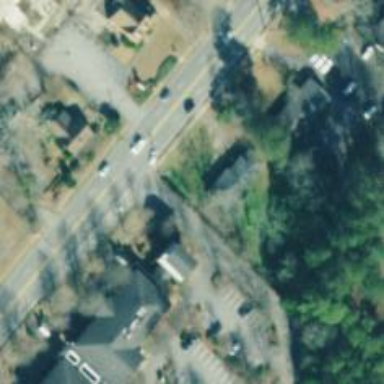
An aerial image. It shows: Unmarked crossing on the road.